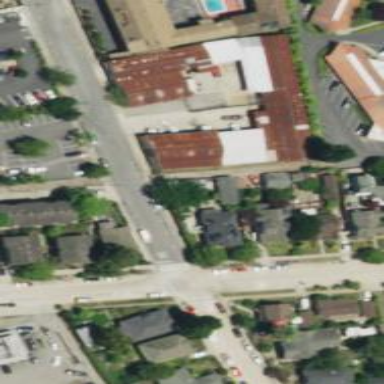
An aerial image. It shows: Alleyway designated as service road.